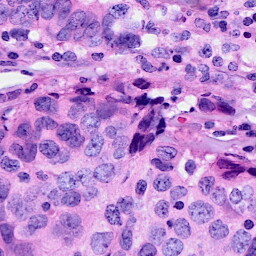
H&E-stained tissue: Breast